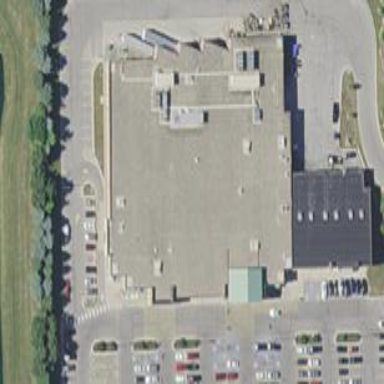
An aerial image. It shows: Commercial building.